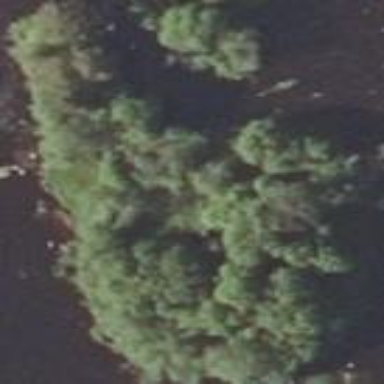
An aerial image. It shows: Islet covered with forest.